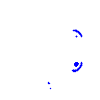
Particle: kaon